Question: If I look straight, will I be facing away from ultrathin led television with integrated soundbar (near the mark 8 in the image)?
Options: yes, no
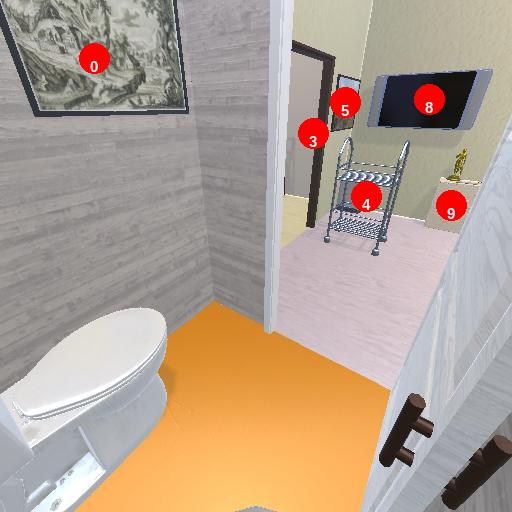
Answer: yes